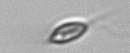
Label: Chrysochromulina